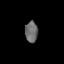
Tissue: skin
Cell type: Epithelial cells
Senescence score: 0.2404
Nuclear area (px): 261
Mean DAPI intensity: 106.475